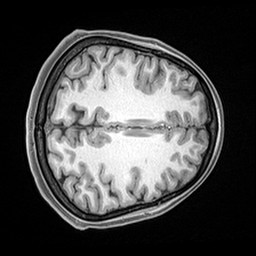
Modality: T1w
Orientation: axial
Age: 20
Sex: female
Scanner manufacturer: siemens
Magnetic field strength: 3 T
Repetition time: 2.4 s
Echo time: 0.00217 s